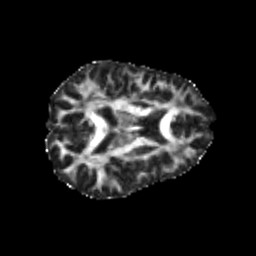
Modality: FA
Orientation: axial
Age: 20
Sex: female
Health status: healthy
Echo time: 0.074 s